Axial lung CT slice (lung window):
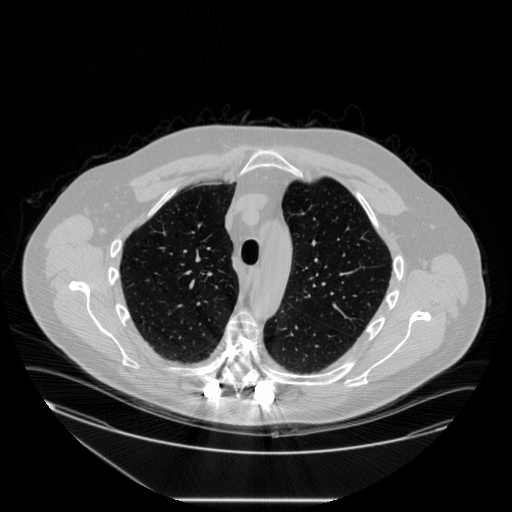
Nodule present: no